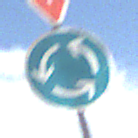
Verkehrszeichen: Kreisverkehr
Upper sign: VorfahrtGewaehren
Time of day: Midday
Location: Outdoor (Nature)
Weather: PartlyCloudy
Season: NotSpecified
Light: Natural